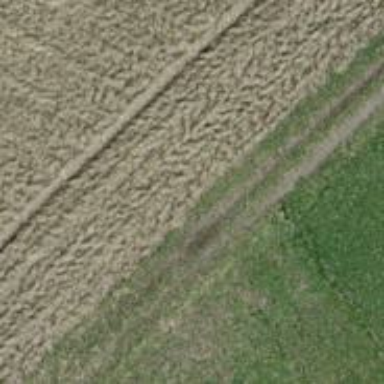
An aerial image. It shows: Grass track road with grade3 tracktype.